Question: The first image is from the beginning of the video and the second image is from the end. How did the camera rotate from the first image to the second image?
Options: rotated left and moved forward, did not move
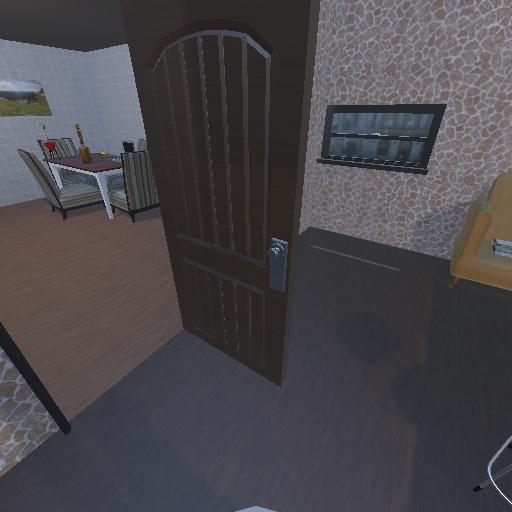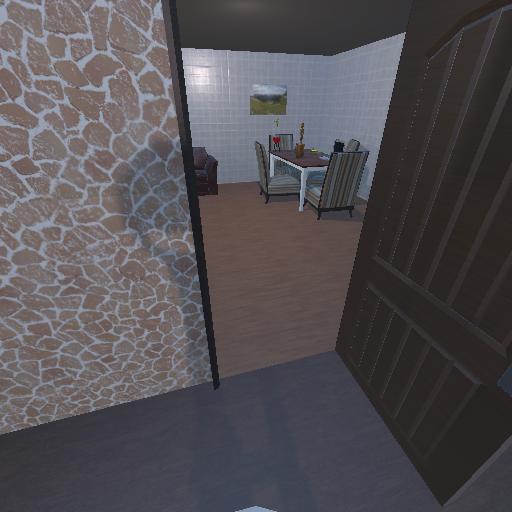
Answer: rotated left and moved forward